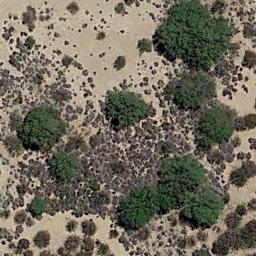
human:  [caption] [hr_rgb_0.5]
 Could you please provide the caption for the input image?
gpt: There are some different kinds of green bushes make up the chaparral on the desert .

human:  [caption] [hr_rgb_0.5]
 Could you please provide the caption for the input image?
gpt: There is a path and scattered trees in the jungle .

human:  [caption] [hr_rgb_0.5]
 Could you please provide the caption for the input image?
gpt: Chaparral is distributed cluster by cluster on the sand .

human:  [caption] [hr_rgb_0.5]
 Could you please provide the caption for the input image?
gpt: Some chaparrals of different kinds and sizes grow in the desert .

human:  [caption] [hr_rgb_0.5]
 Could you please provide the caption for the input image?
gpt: The plants in the chaparral vary in size .